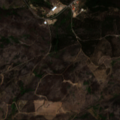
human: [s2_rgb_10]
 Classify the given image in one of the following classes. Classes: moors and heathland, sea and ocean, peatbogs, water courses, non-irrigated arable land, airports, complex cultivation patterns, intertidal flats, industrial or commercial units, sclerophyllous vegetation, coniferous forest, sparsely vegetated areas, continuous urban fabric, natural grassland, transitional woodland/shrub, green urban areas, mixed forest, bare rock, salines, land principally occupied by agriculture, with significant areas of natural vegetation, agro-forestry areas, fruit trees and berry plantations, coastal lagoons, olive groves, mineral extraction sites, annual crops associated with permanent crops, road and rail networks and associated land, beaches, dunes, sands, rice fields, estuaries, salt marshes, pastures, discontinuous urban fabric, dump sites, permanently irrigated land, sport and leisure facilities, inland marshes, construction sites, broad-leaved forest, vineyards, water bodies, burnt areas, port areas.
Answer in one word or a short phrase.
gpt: moors and heathland, transitional woodland/shrub